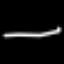
Label: line